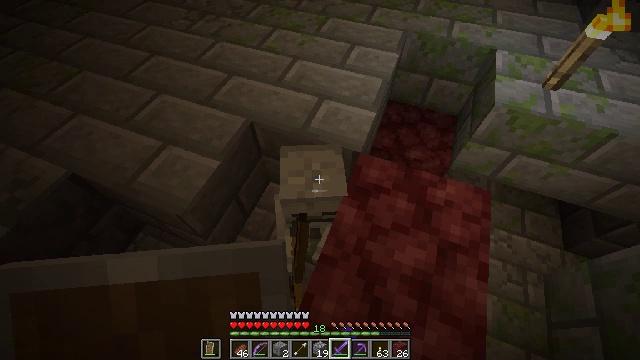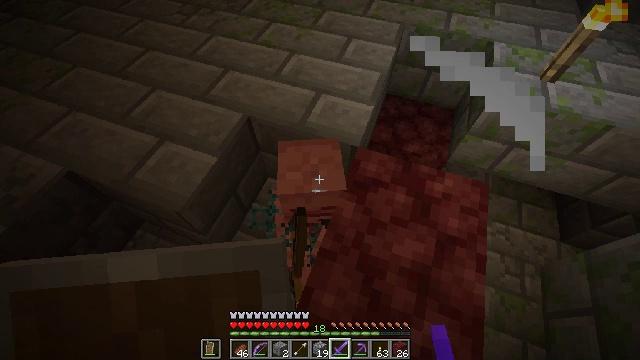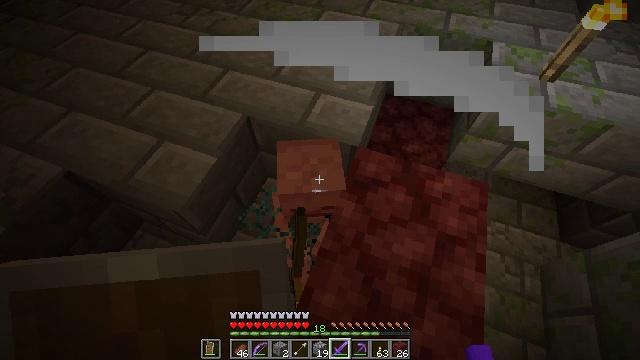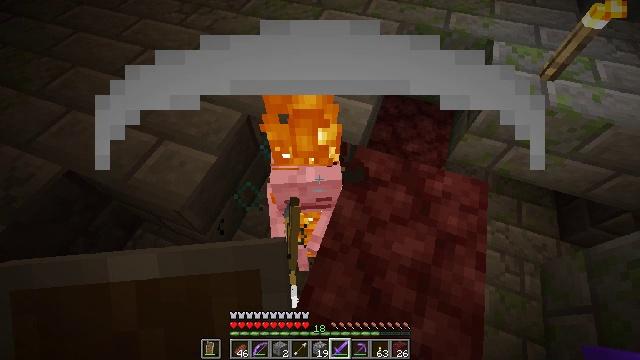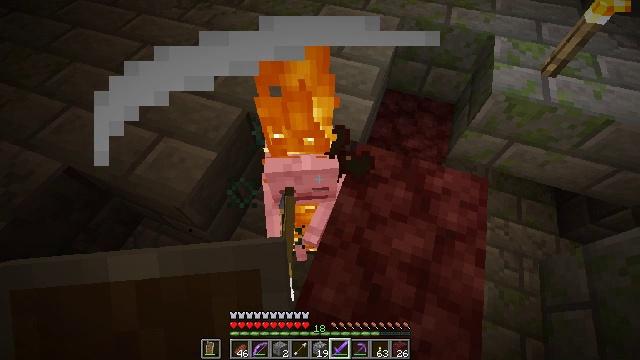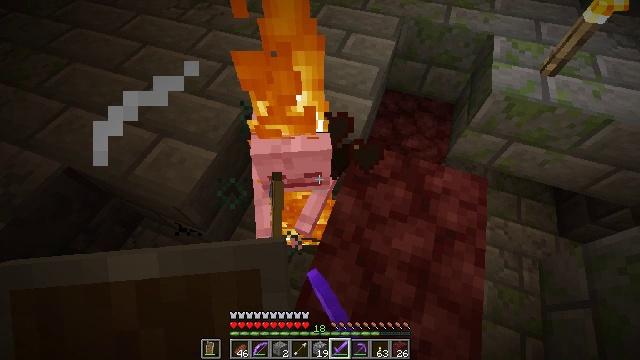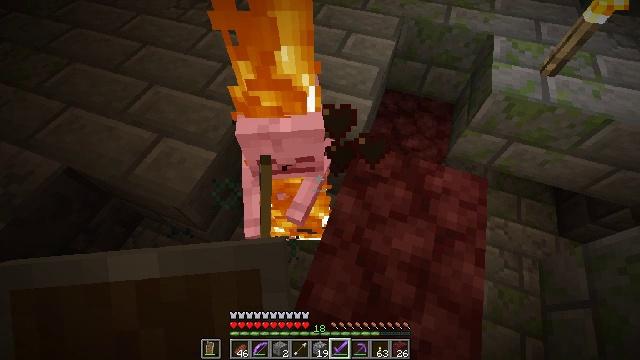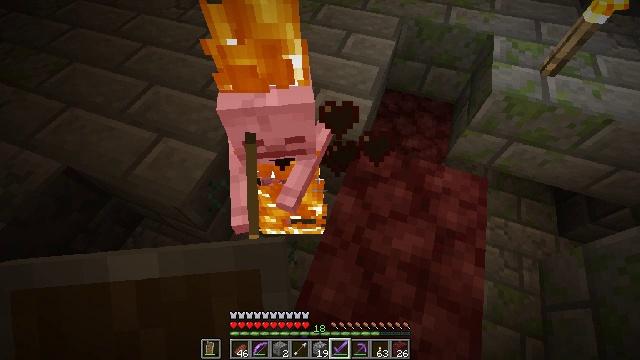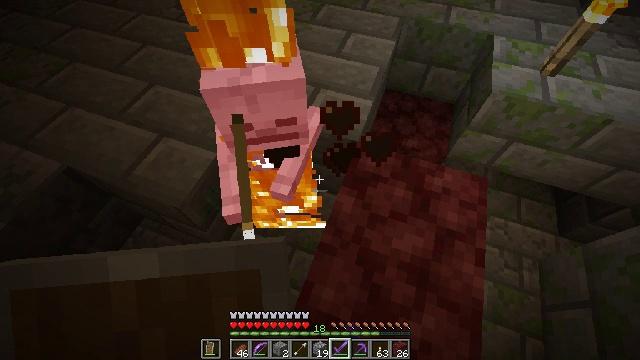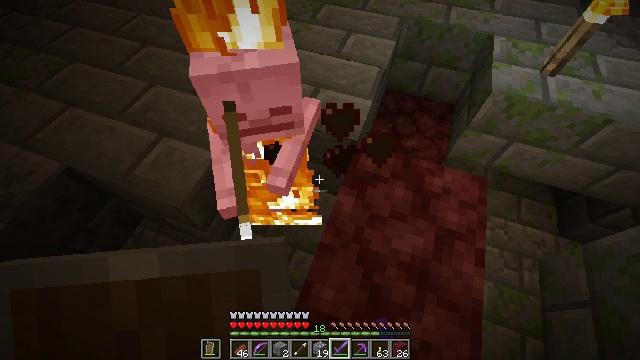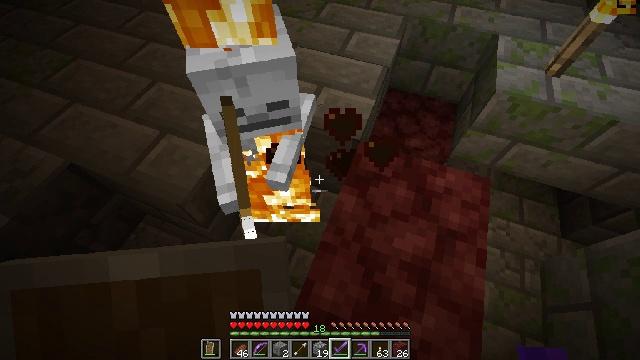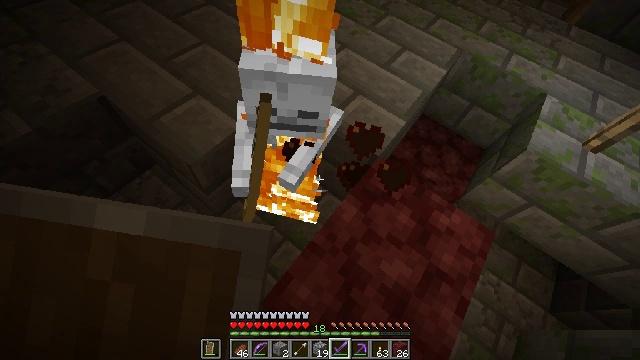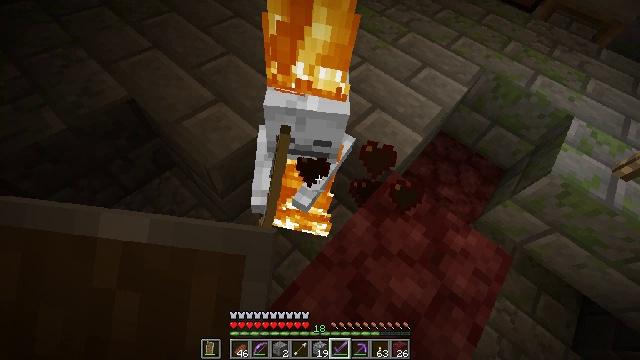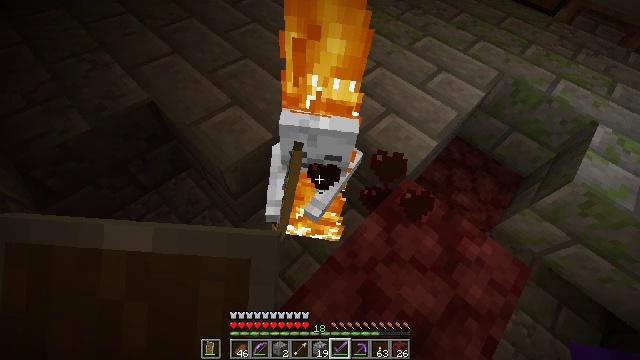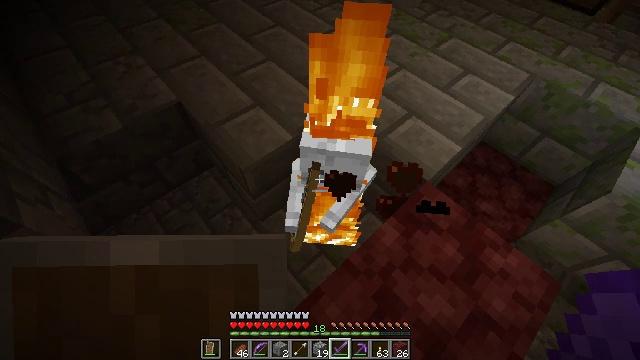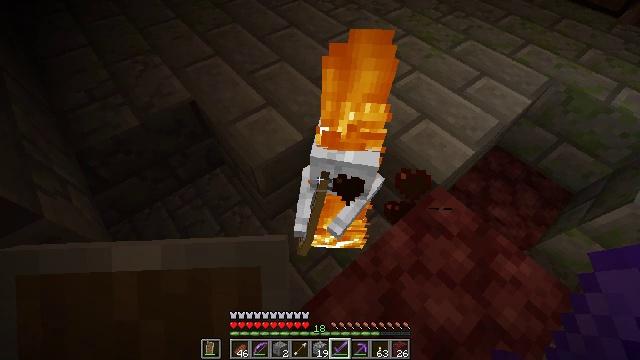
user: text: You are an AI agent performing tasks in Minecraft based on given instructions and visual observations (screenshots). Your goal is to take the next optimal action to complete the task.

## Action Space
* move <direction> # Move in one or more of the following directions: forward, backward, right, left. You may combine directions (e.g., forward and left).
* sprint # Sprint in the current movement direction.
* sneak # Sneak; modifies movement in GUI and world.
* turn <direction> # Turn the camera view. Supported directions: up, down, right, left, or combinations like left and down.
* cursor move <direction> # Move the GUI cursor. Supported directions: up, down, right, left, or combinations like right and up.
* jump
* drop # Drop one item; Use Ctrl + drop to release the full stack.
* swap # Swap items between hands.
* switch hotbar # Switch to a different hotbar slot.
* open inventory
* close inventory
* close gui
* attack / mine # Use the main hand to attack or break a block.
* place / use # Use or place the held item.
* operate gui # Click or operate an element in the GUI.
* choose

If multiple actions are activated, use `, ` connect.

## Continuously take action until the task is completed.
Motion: motion action
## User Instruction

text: Hunt the skeleton.
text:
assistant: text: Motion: turn down, attack / mine
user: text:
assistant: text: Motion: attack / mine
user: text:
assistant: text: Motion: no_op
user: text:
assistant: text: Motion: attack / mine
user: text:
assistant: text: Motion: attack / mine
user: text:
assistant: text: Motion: attack / mine
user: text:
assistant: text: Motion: no_op
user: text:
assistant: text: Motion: no_op
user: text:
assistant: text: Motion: no_op
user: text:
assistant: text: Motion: no_op
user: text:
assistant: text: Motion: turn left
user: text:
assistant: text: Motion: turn left and up
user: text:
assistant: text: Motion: turn left
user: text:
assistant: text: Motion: turn left
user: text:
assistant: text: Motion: turn left, attack / mine
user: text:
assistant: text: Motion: attack / mine
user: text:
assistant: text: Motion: attack / mine
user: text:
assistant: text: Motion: no_op
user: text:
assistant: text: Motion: attack / mine
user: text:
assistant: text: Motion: attack / mine